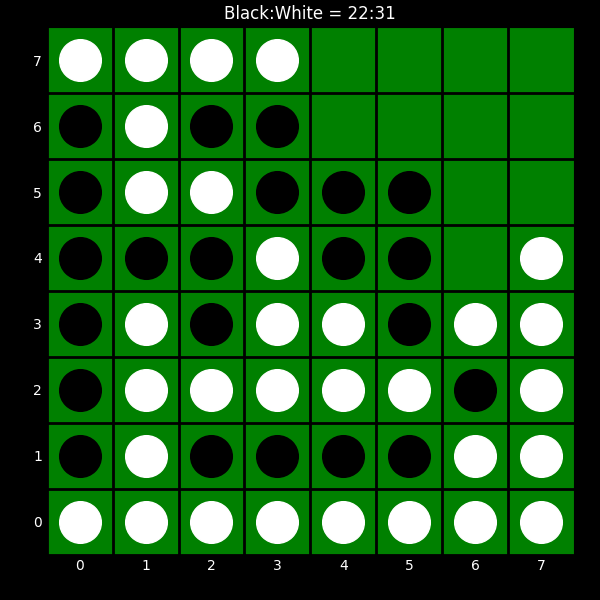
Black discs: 22
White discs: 31